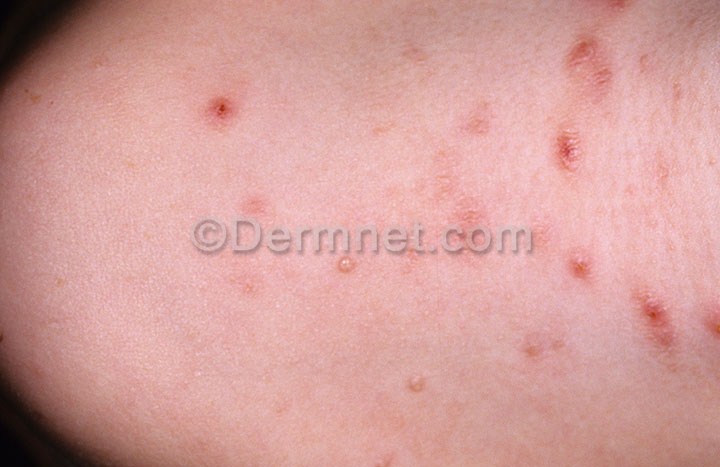
Disease: Herpes HPV and other STDs Photos